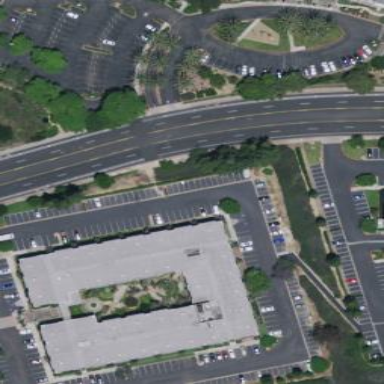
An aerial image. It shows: Industrial office building with flat roof.